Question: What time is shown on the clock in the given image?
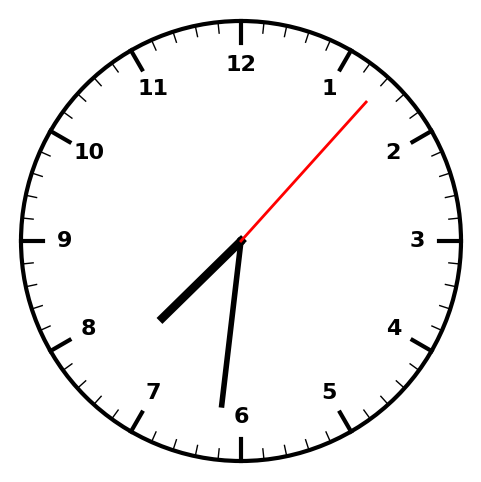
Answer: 07:31:07